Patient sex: M
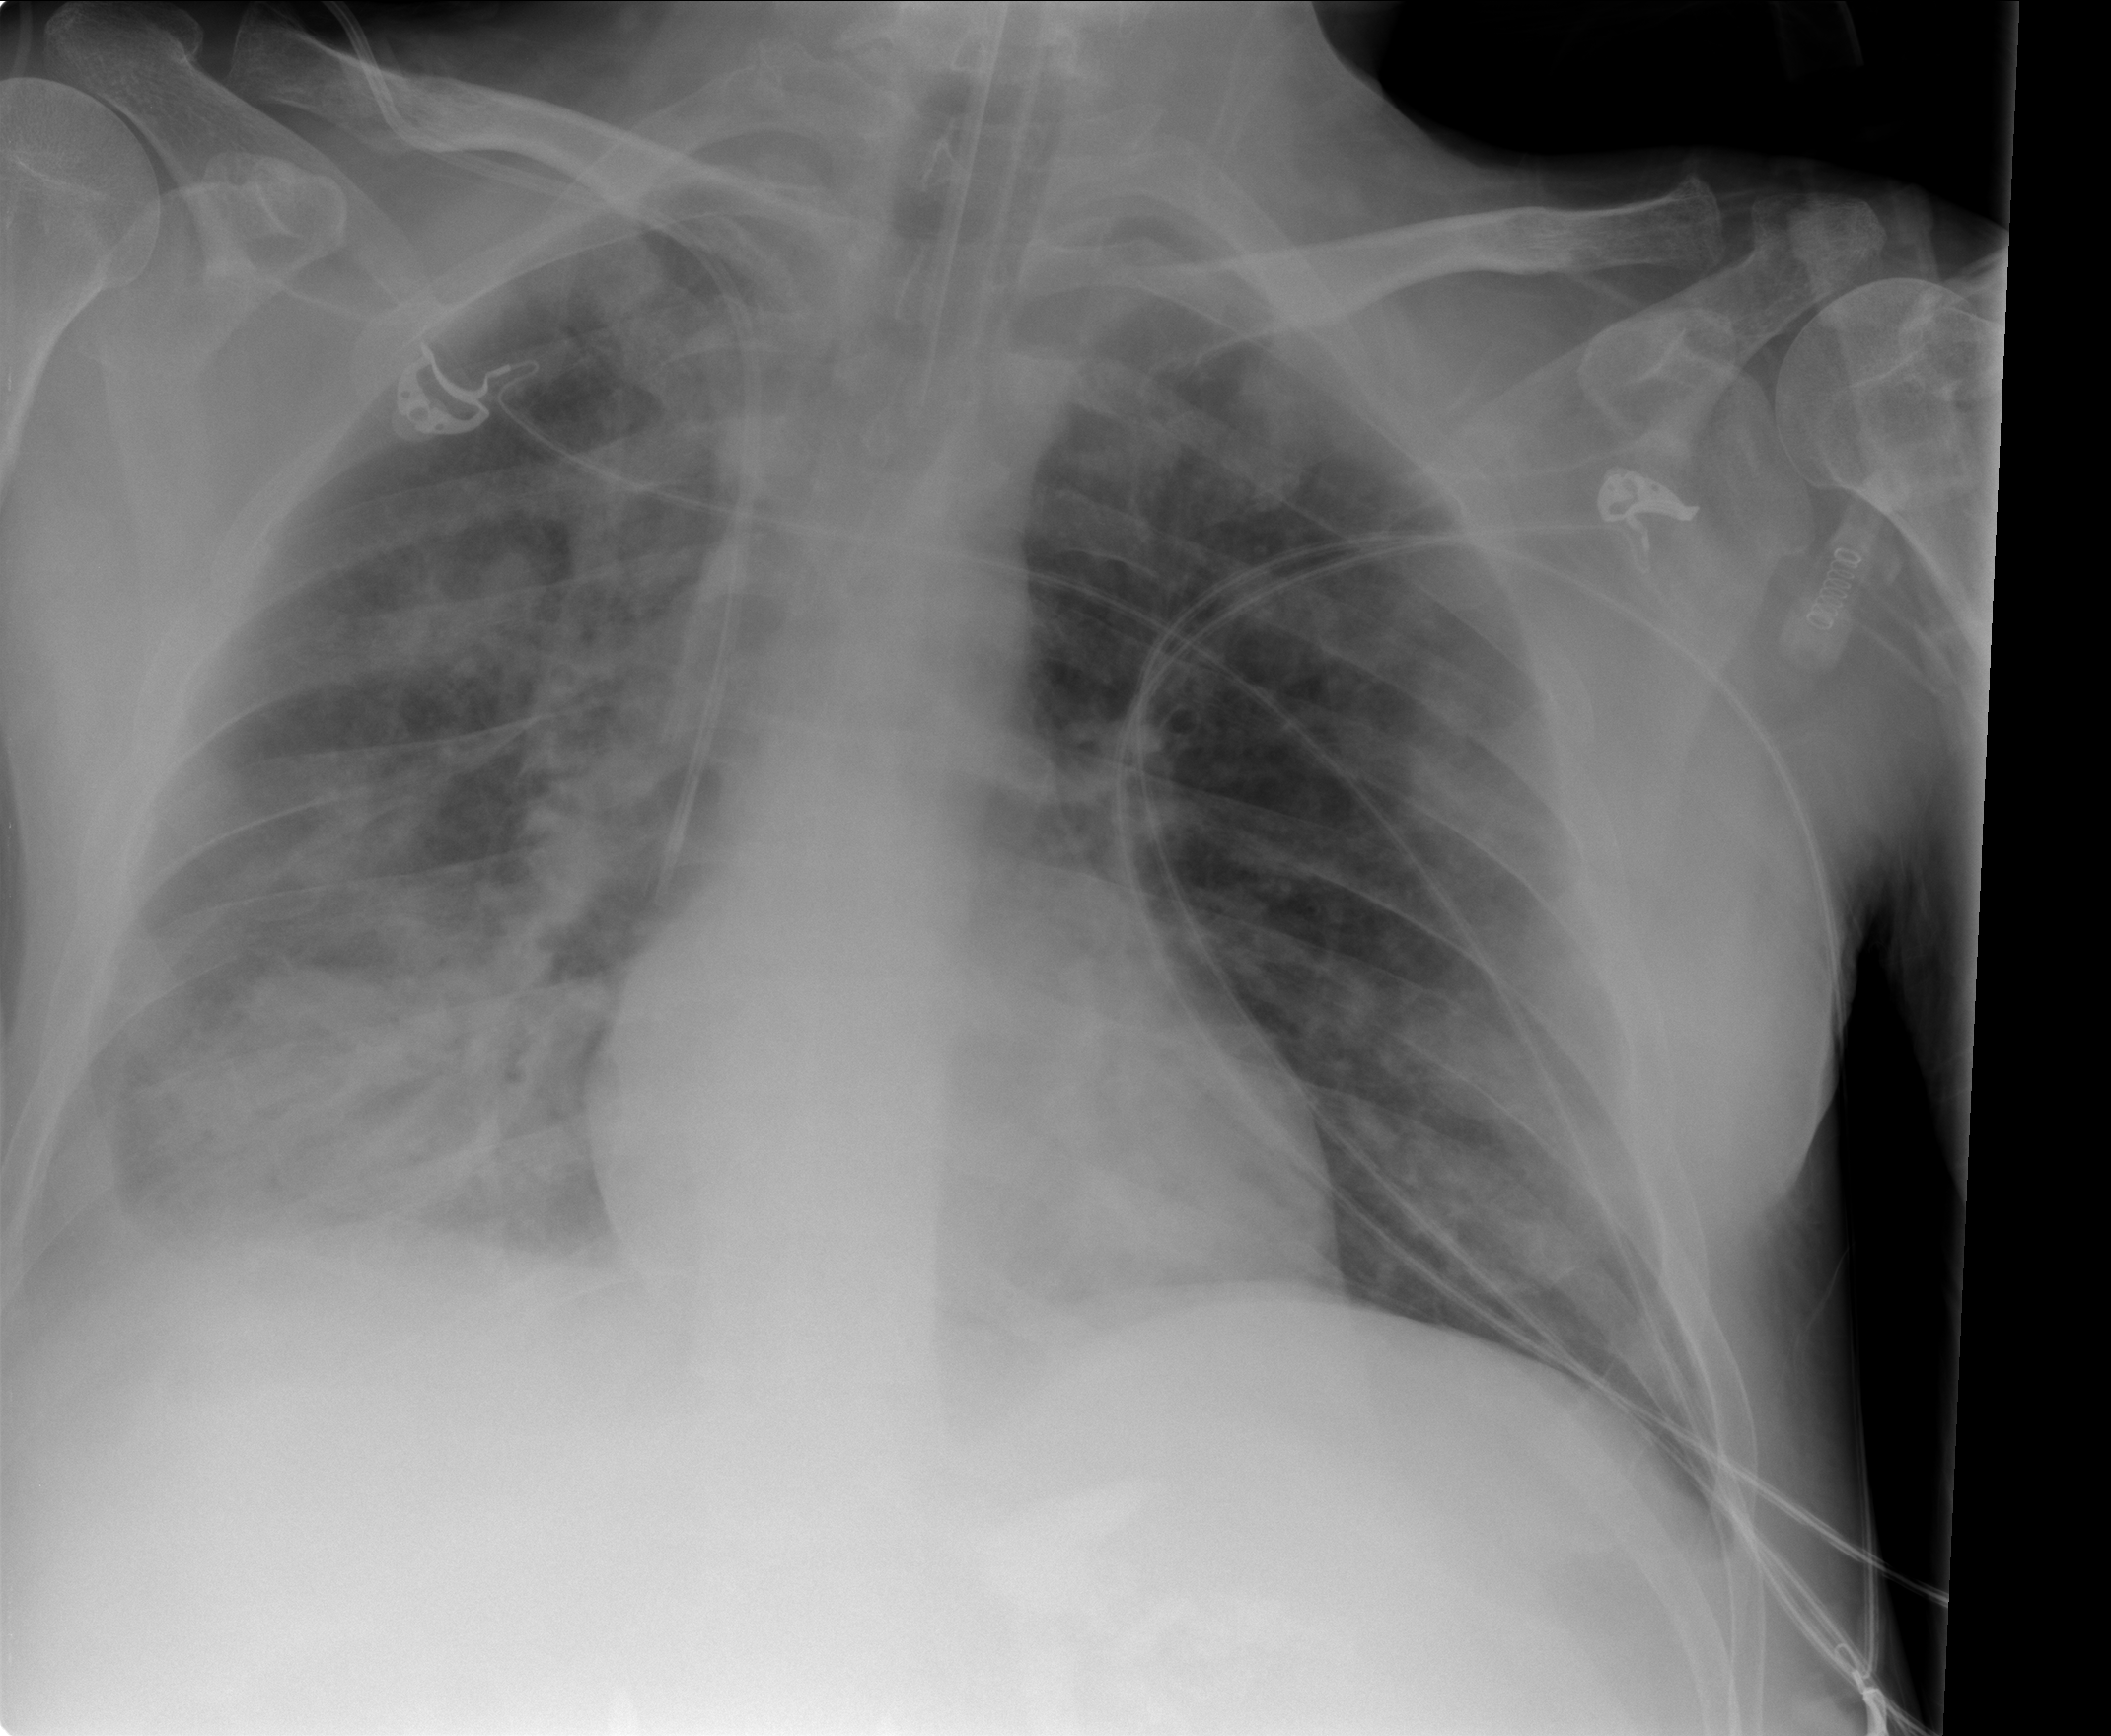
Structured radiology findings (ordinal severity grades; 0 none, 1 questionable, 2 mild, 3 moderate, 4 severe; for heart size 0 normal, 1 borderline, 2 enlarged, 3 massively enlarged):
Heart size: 0
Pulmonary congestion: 0
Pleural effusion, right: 2
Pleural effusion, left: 0
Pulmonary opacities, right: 3
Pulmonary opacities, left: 2
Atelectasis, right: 2
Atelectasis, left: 0